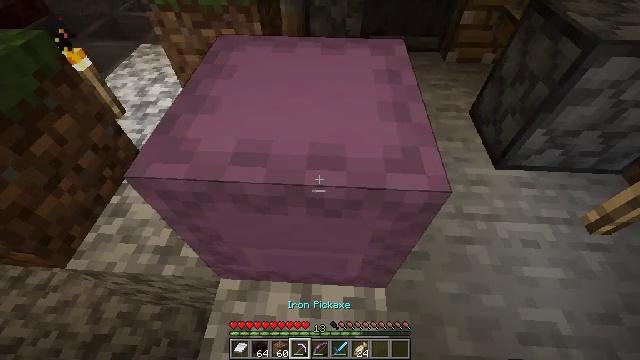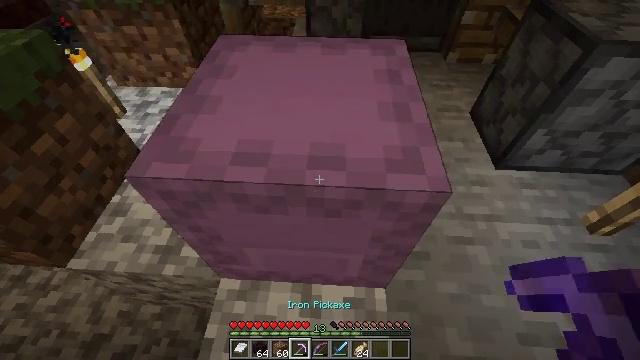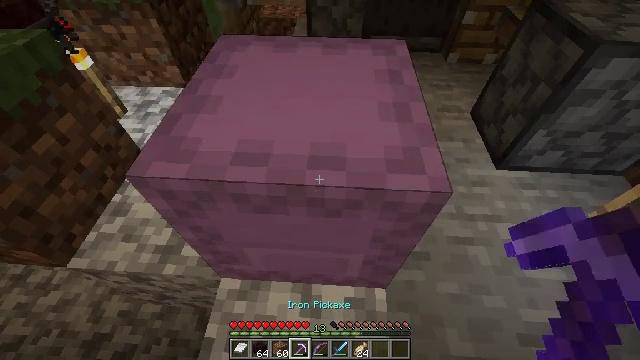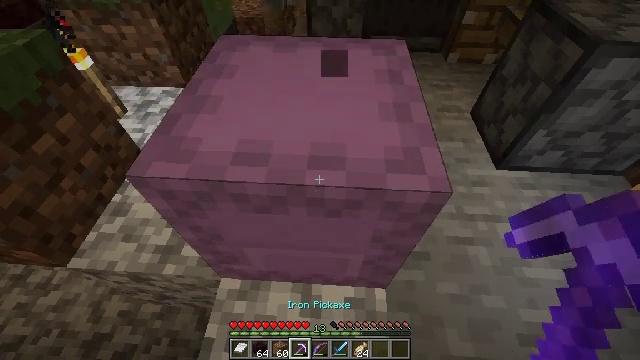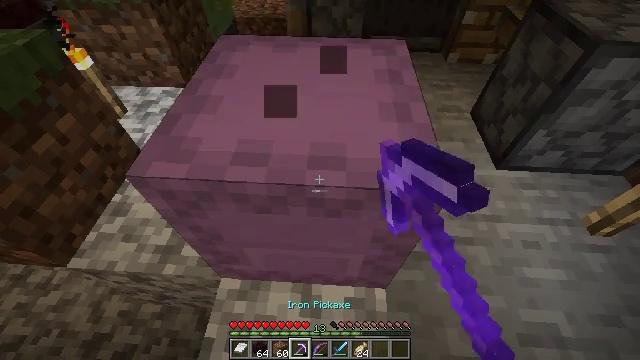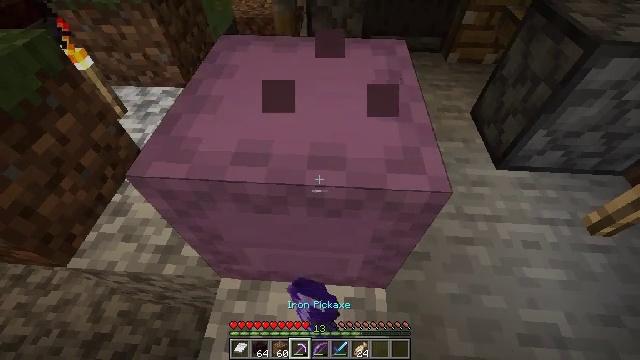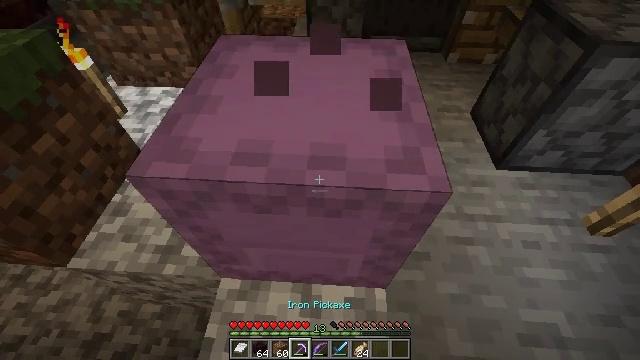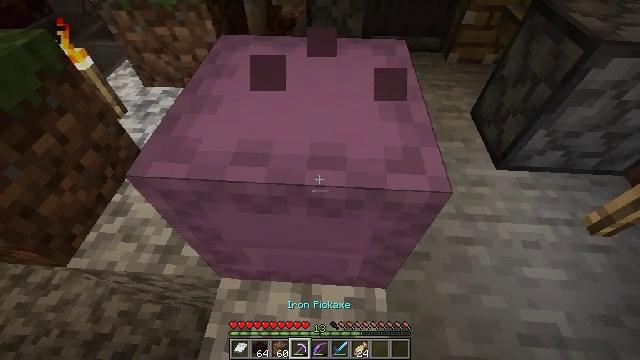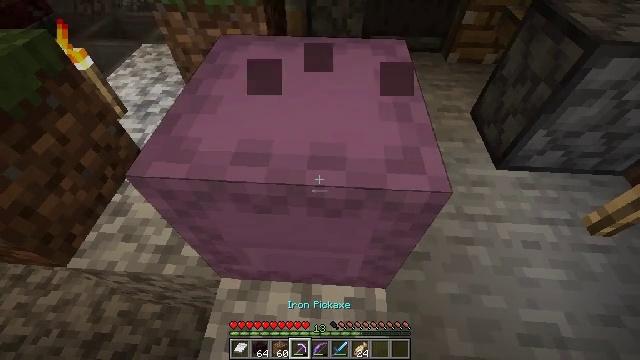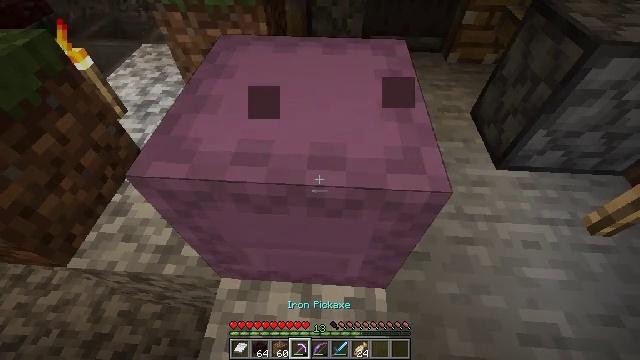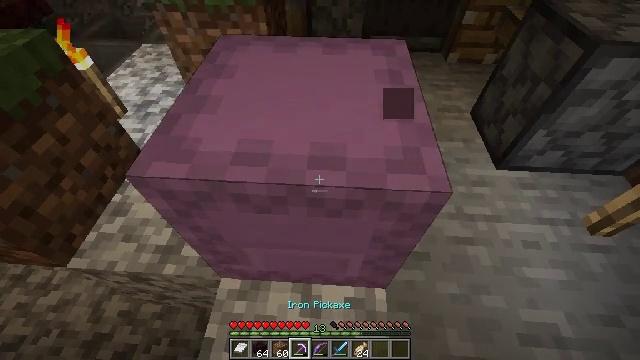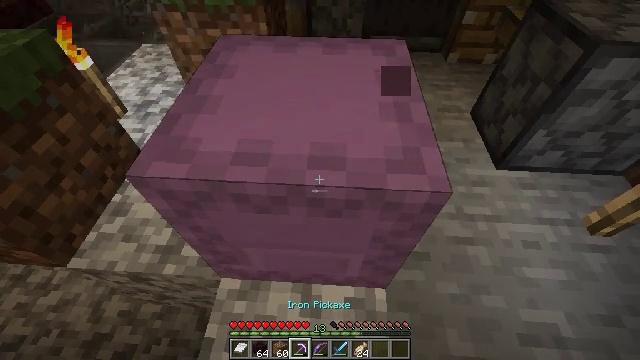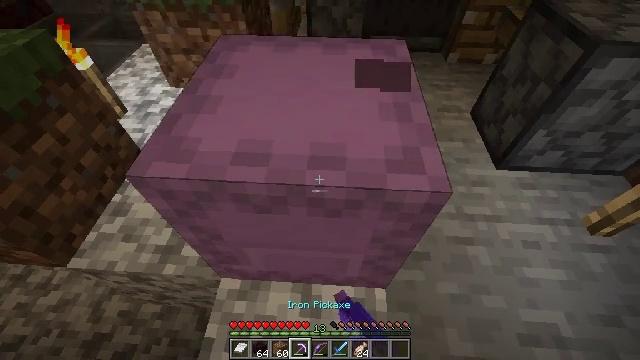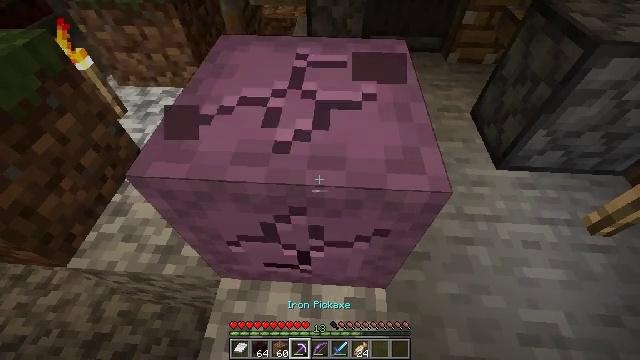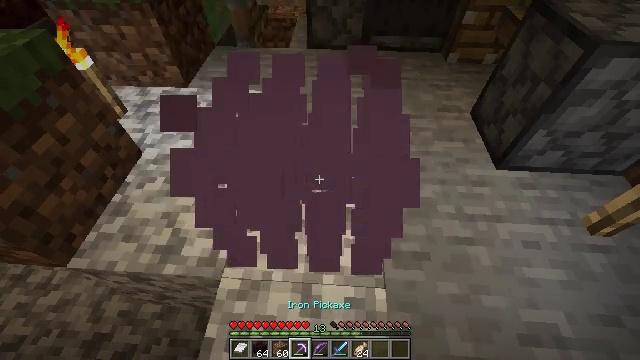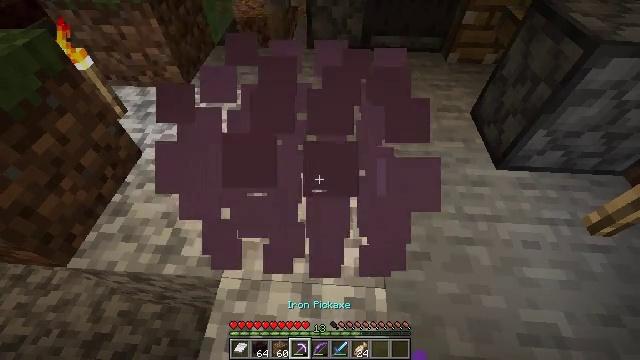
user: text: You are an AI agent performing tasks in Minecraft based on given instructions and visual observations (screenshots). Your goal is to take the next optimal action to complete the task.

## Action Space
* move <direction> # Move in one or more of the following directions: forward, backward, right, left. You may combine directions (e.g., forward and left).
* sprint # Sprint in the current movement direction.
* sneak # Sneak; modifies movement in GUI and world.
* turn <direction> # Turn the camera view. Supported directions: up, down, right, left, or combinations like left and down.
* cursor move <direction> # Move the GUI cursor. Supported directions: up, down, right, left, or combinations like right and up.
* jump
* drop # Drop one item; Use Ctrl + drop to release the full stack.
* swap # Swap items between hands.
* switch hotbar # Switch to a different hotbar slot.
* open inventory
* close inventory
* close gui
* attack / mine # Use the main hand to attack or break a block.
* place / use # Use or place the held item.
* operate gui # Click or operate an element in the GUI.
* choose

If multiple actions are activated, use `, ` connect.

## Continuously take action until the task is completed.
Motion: motion action
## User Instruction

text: Break the shulker box to collect it.
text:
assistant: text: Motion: no_op
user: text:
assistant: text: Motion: no_op
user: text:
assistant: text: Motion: attack / mine
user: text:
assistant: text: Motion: attack / mine
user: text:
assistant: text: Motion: attack / mine
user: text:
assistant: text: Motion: no_op
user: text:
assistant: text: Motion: no_op
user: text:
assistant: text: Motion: no_op
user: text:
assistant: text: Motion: no_op
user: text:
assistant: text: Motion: no_op
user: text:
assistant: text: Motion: attack / mine
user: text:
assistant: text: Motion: attack / mine
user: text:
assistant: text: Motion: attack / mine
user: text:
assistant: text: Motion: attack / mine
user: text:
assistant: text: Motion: attack / mine
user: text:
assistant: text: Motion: no_op
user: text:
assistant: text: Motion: no_op
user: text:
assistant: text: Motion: no_op
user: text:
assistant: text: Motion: no_op